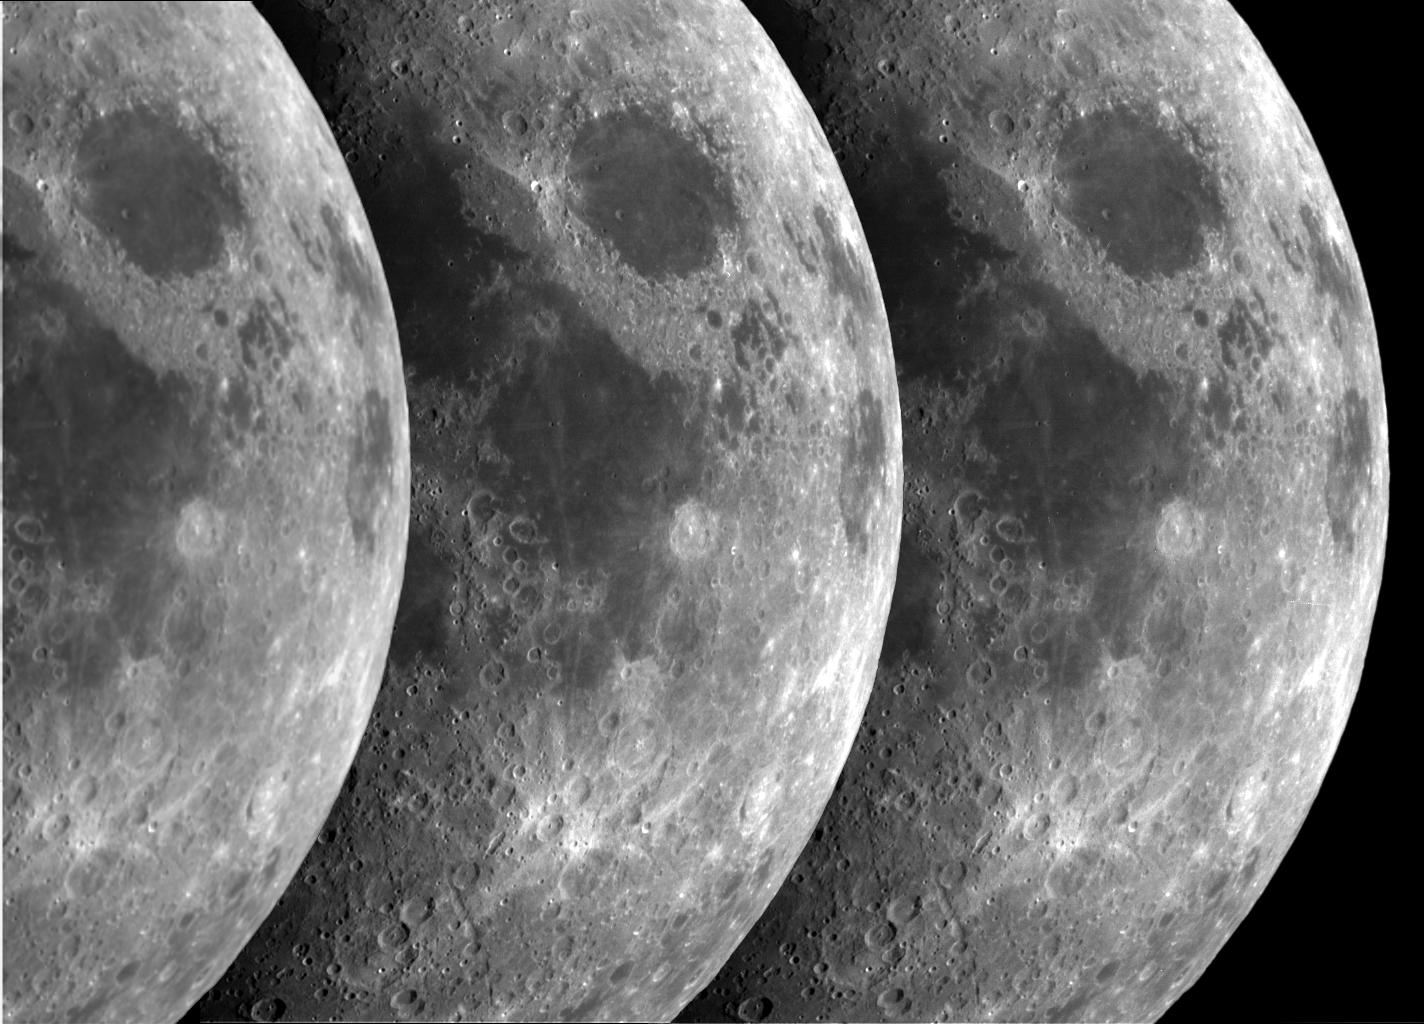
Triptych of the Moon Moon, Cassini-Huygens